Question: In a table like this one:

Is there a way to retrieve directly using a MySQL query an array with the total for each year of men and women for each country?
For example:
'''
cittadinanza <PHONE> 1990 ...
Afghanistan 13 13 12 ...
Albania 22 20 19 ...
... .. .. .. ...
'''
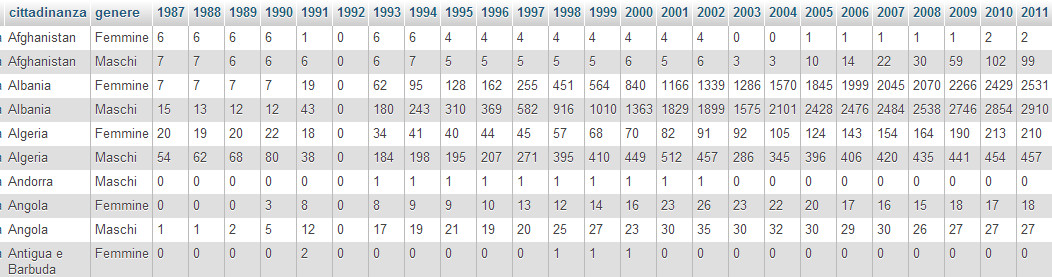
Answer: Yes, you just need to GROUP BY country.
'''
SELECT 'citidinanza', SUM('1987') as '1987', SUM( '1988') AS '1988' FROM 'table' GROUP BY 'citidinanza'
'''